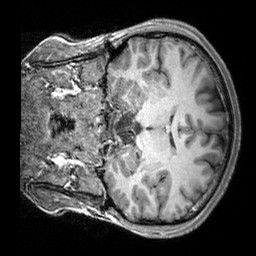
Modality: T1w
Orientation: coronal
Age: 23
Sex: male
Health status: healthy
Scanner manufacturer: siemens
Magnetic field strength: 3 T
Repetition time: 2.3 s
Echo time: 0.00303 s